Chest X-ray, PA view. Patient: 60 years old, sex M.
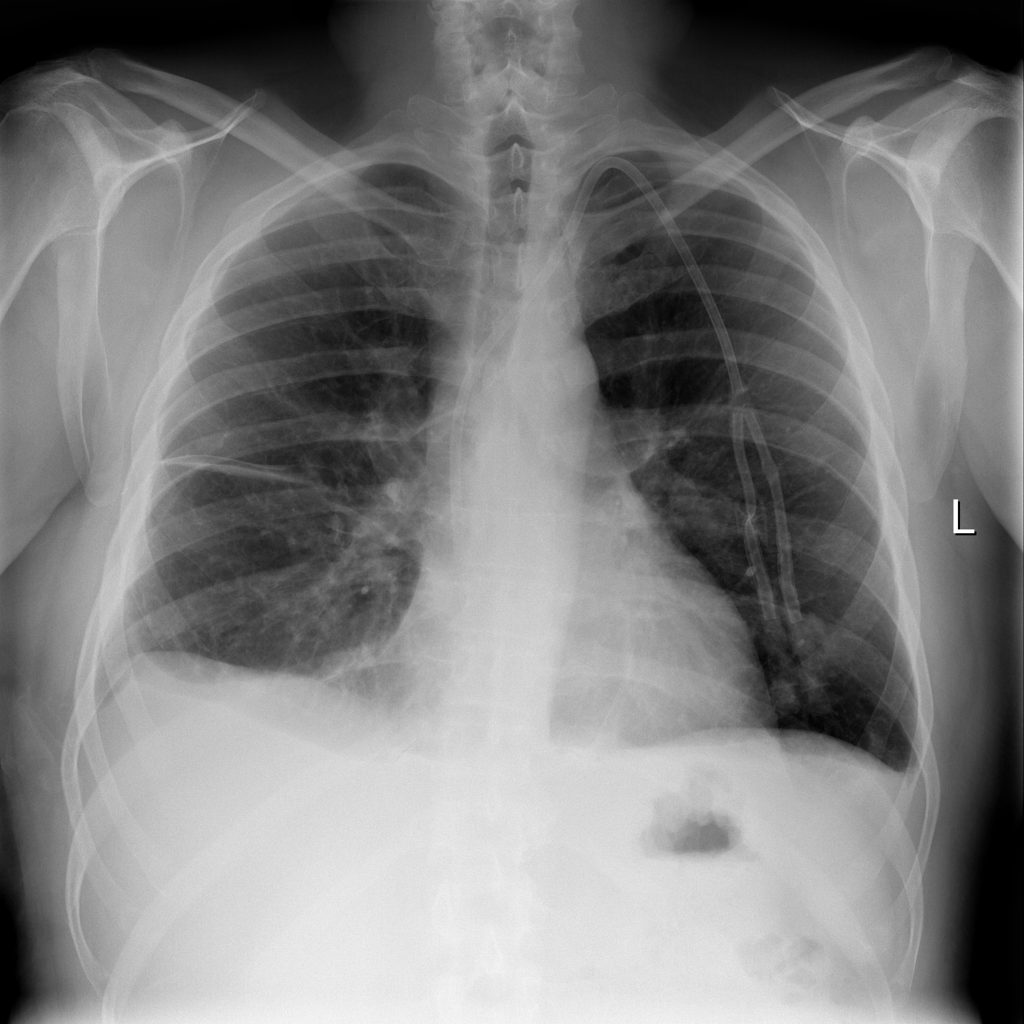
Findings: Effusion, Infiltration